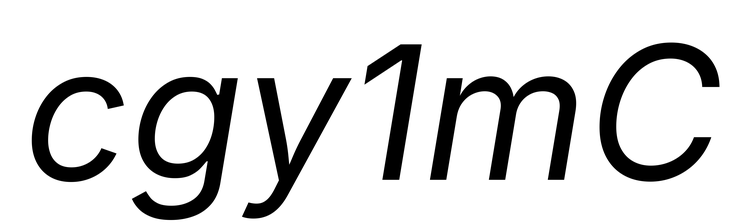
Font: Inter-Italic_Italic